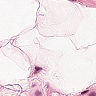
Metastatic tissue present: no